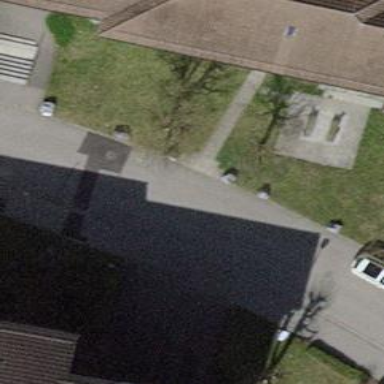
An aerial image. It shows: Brown bench in the vicinity.